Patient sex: M
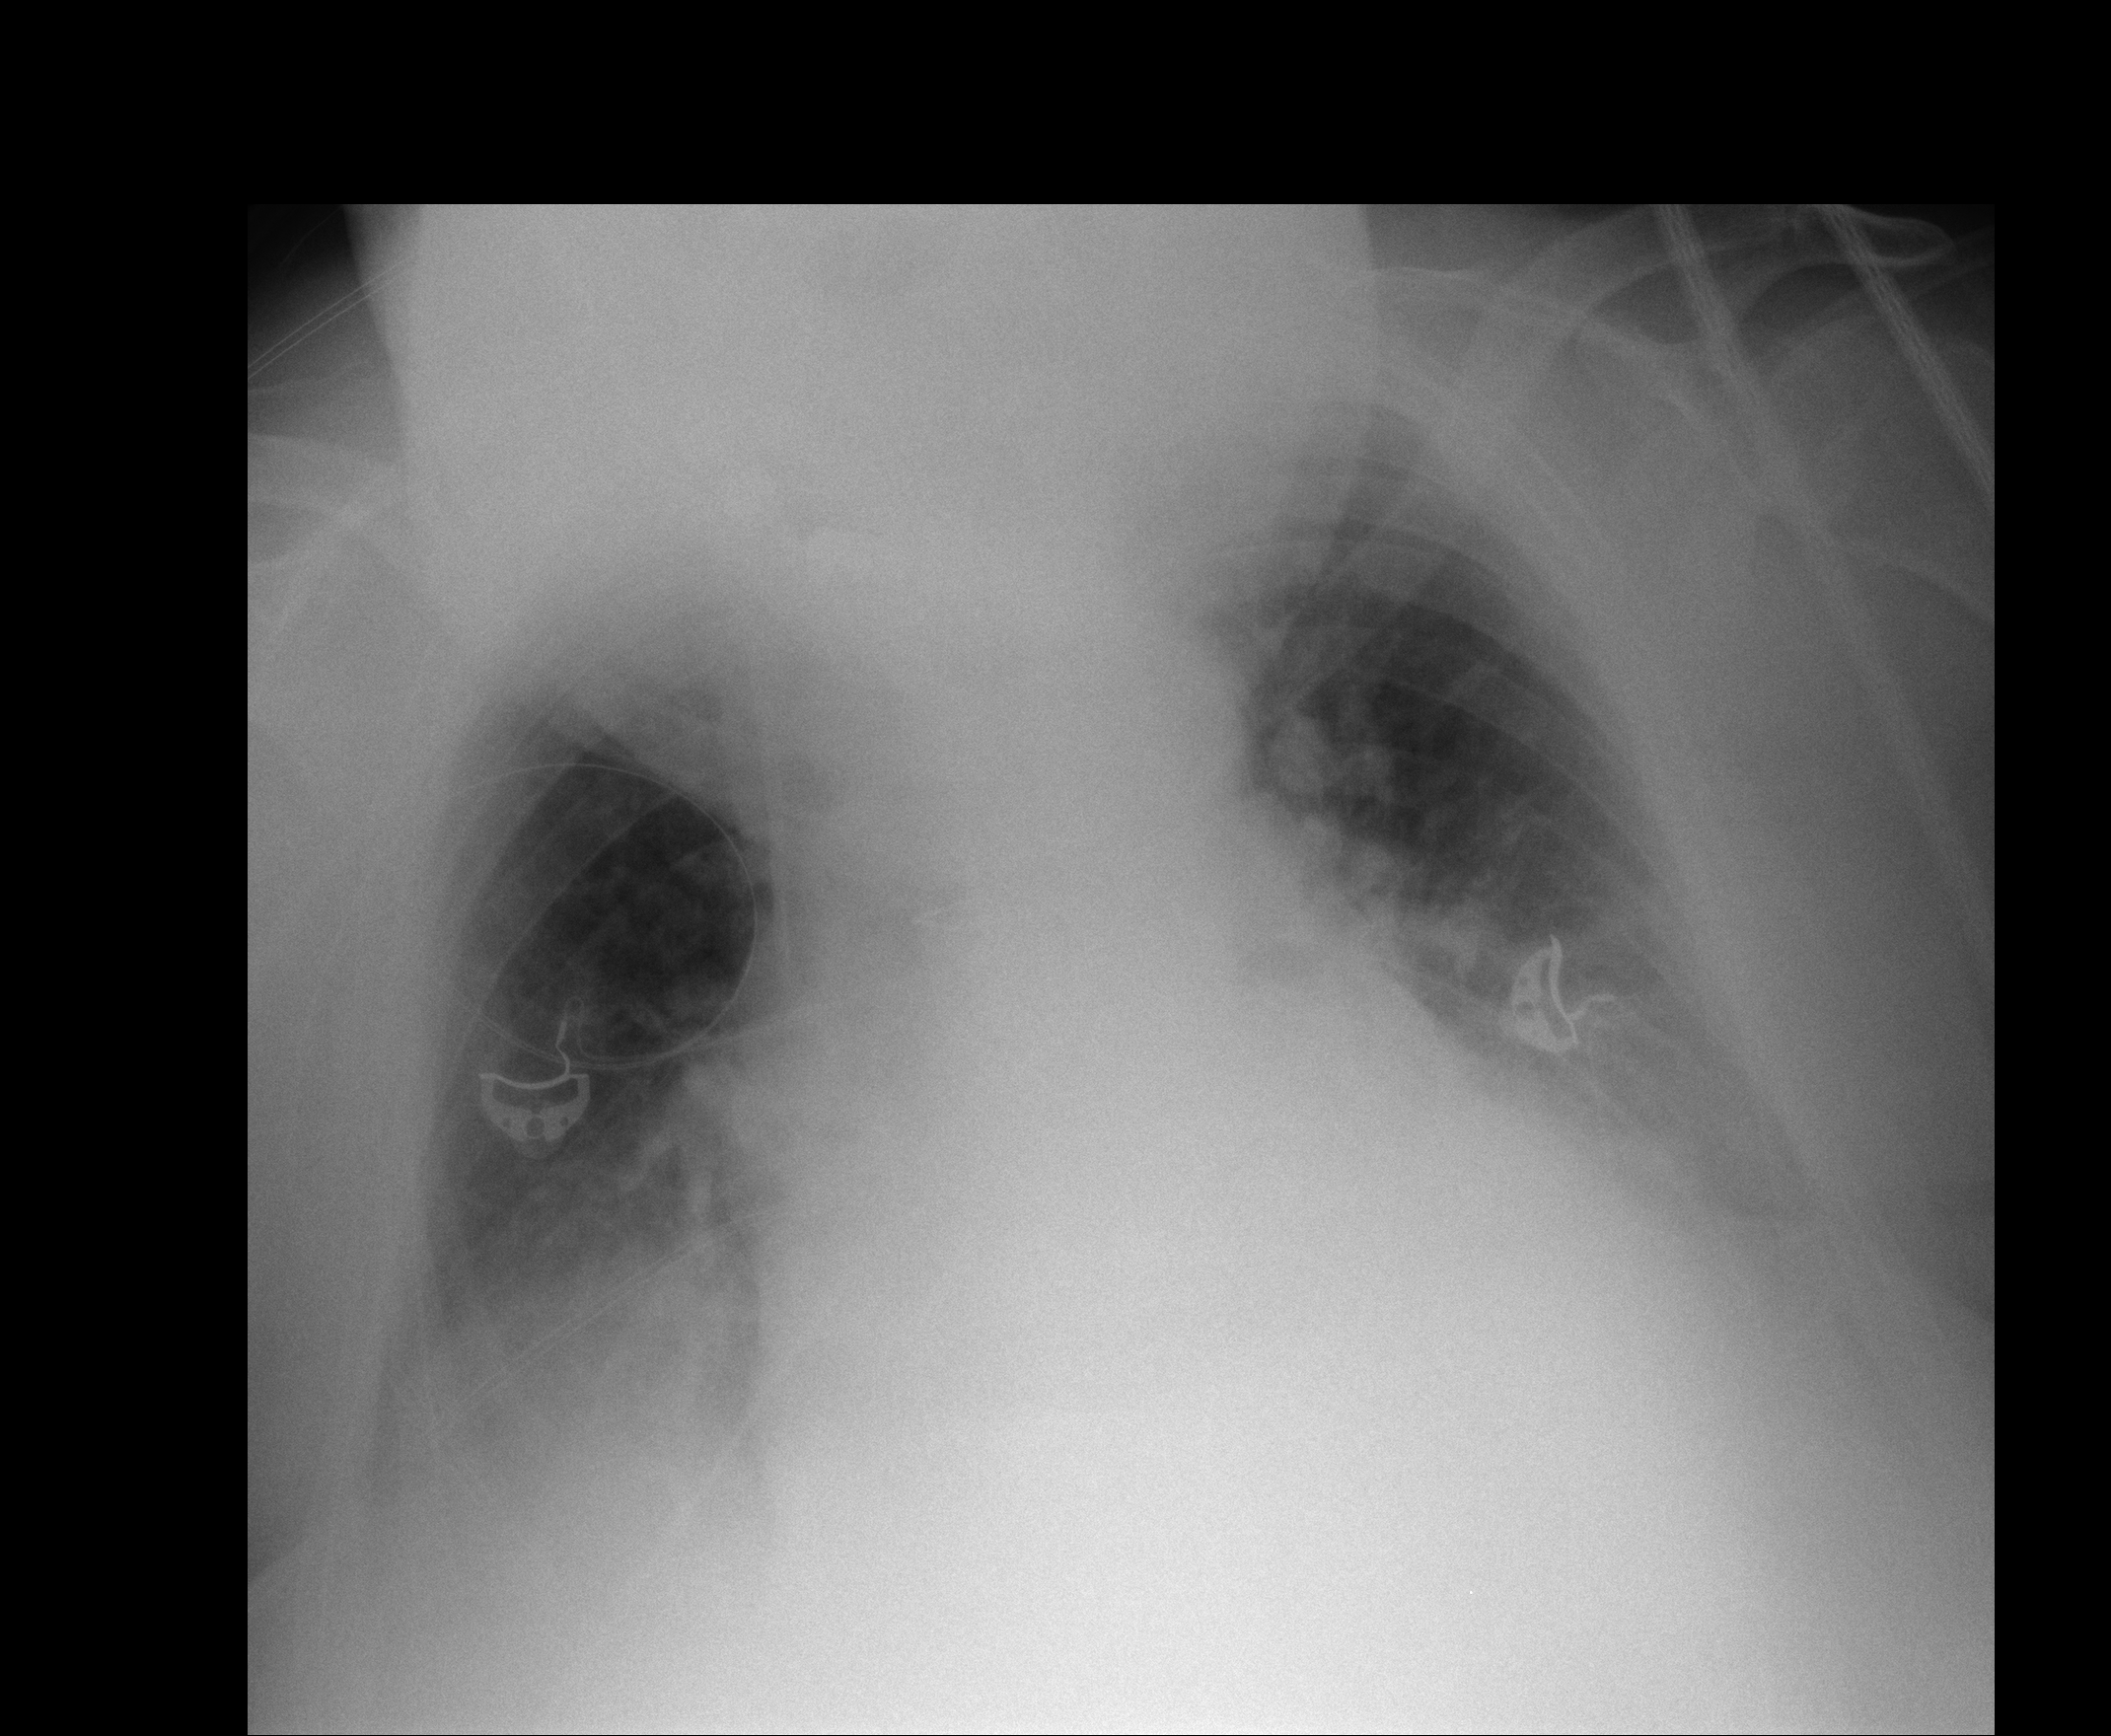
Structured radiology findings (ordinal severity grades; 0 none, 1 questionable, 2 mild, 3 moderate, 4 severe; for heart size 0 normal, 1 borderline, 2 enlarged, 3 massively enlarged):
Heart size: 2
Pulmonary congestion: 3
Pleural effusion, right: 2
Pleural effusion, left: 2
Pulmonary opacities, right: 2
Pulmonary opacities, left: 2
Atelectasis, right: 2
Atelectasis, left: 3